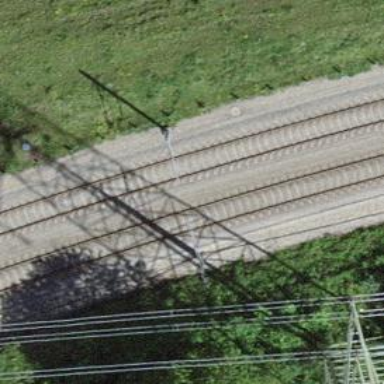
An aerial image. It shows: Single railway track with electrified contact line.